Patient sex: M
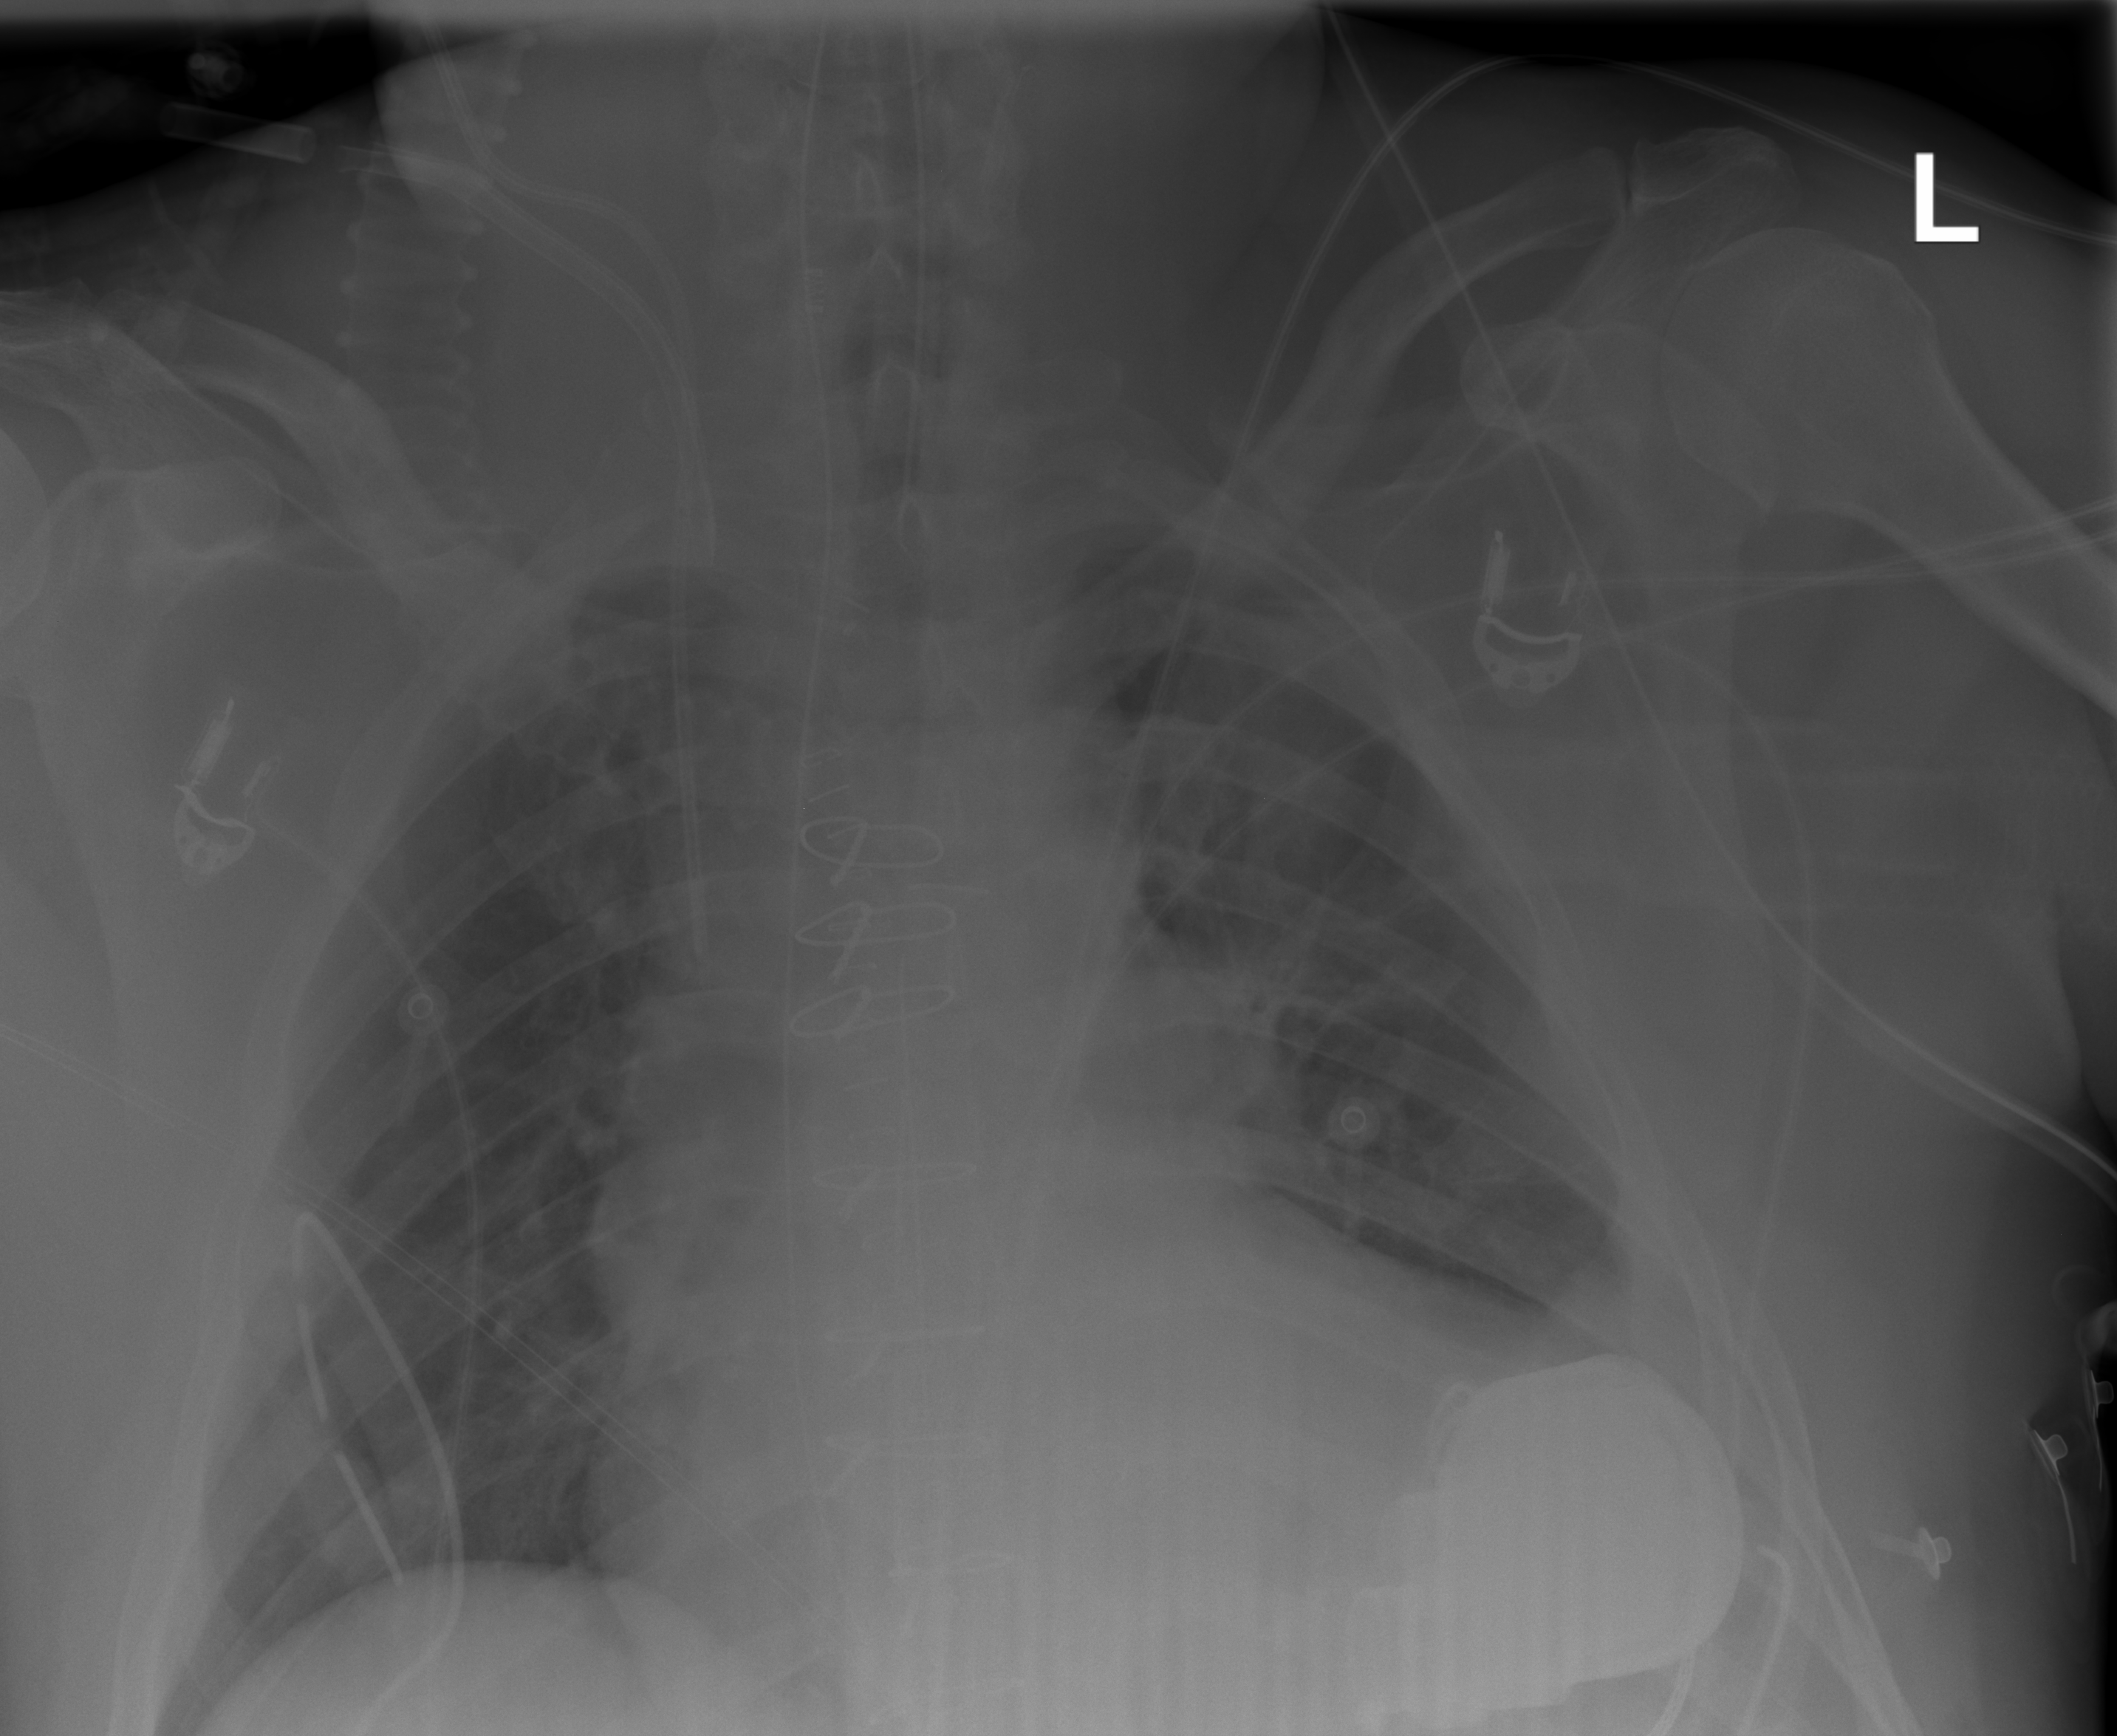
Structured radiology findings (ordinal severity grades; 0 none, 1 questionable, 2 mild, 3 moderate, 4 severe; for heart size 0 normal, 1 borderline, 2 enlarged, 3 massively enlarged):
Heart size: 2
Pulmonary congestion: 0
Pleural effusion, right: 0
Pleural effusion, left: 0
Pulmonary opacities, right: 0
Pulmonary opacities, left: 0
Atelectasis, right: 0
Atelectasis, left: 2